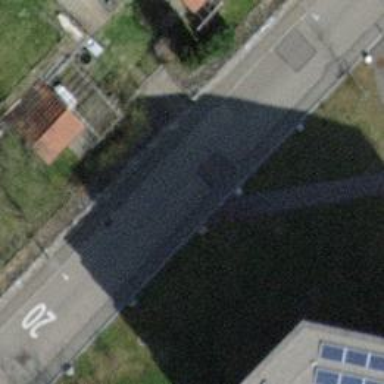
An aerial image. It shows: Asphalt footway.